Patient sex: F
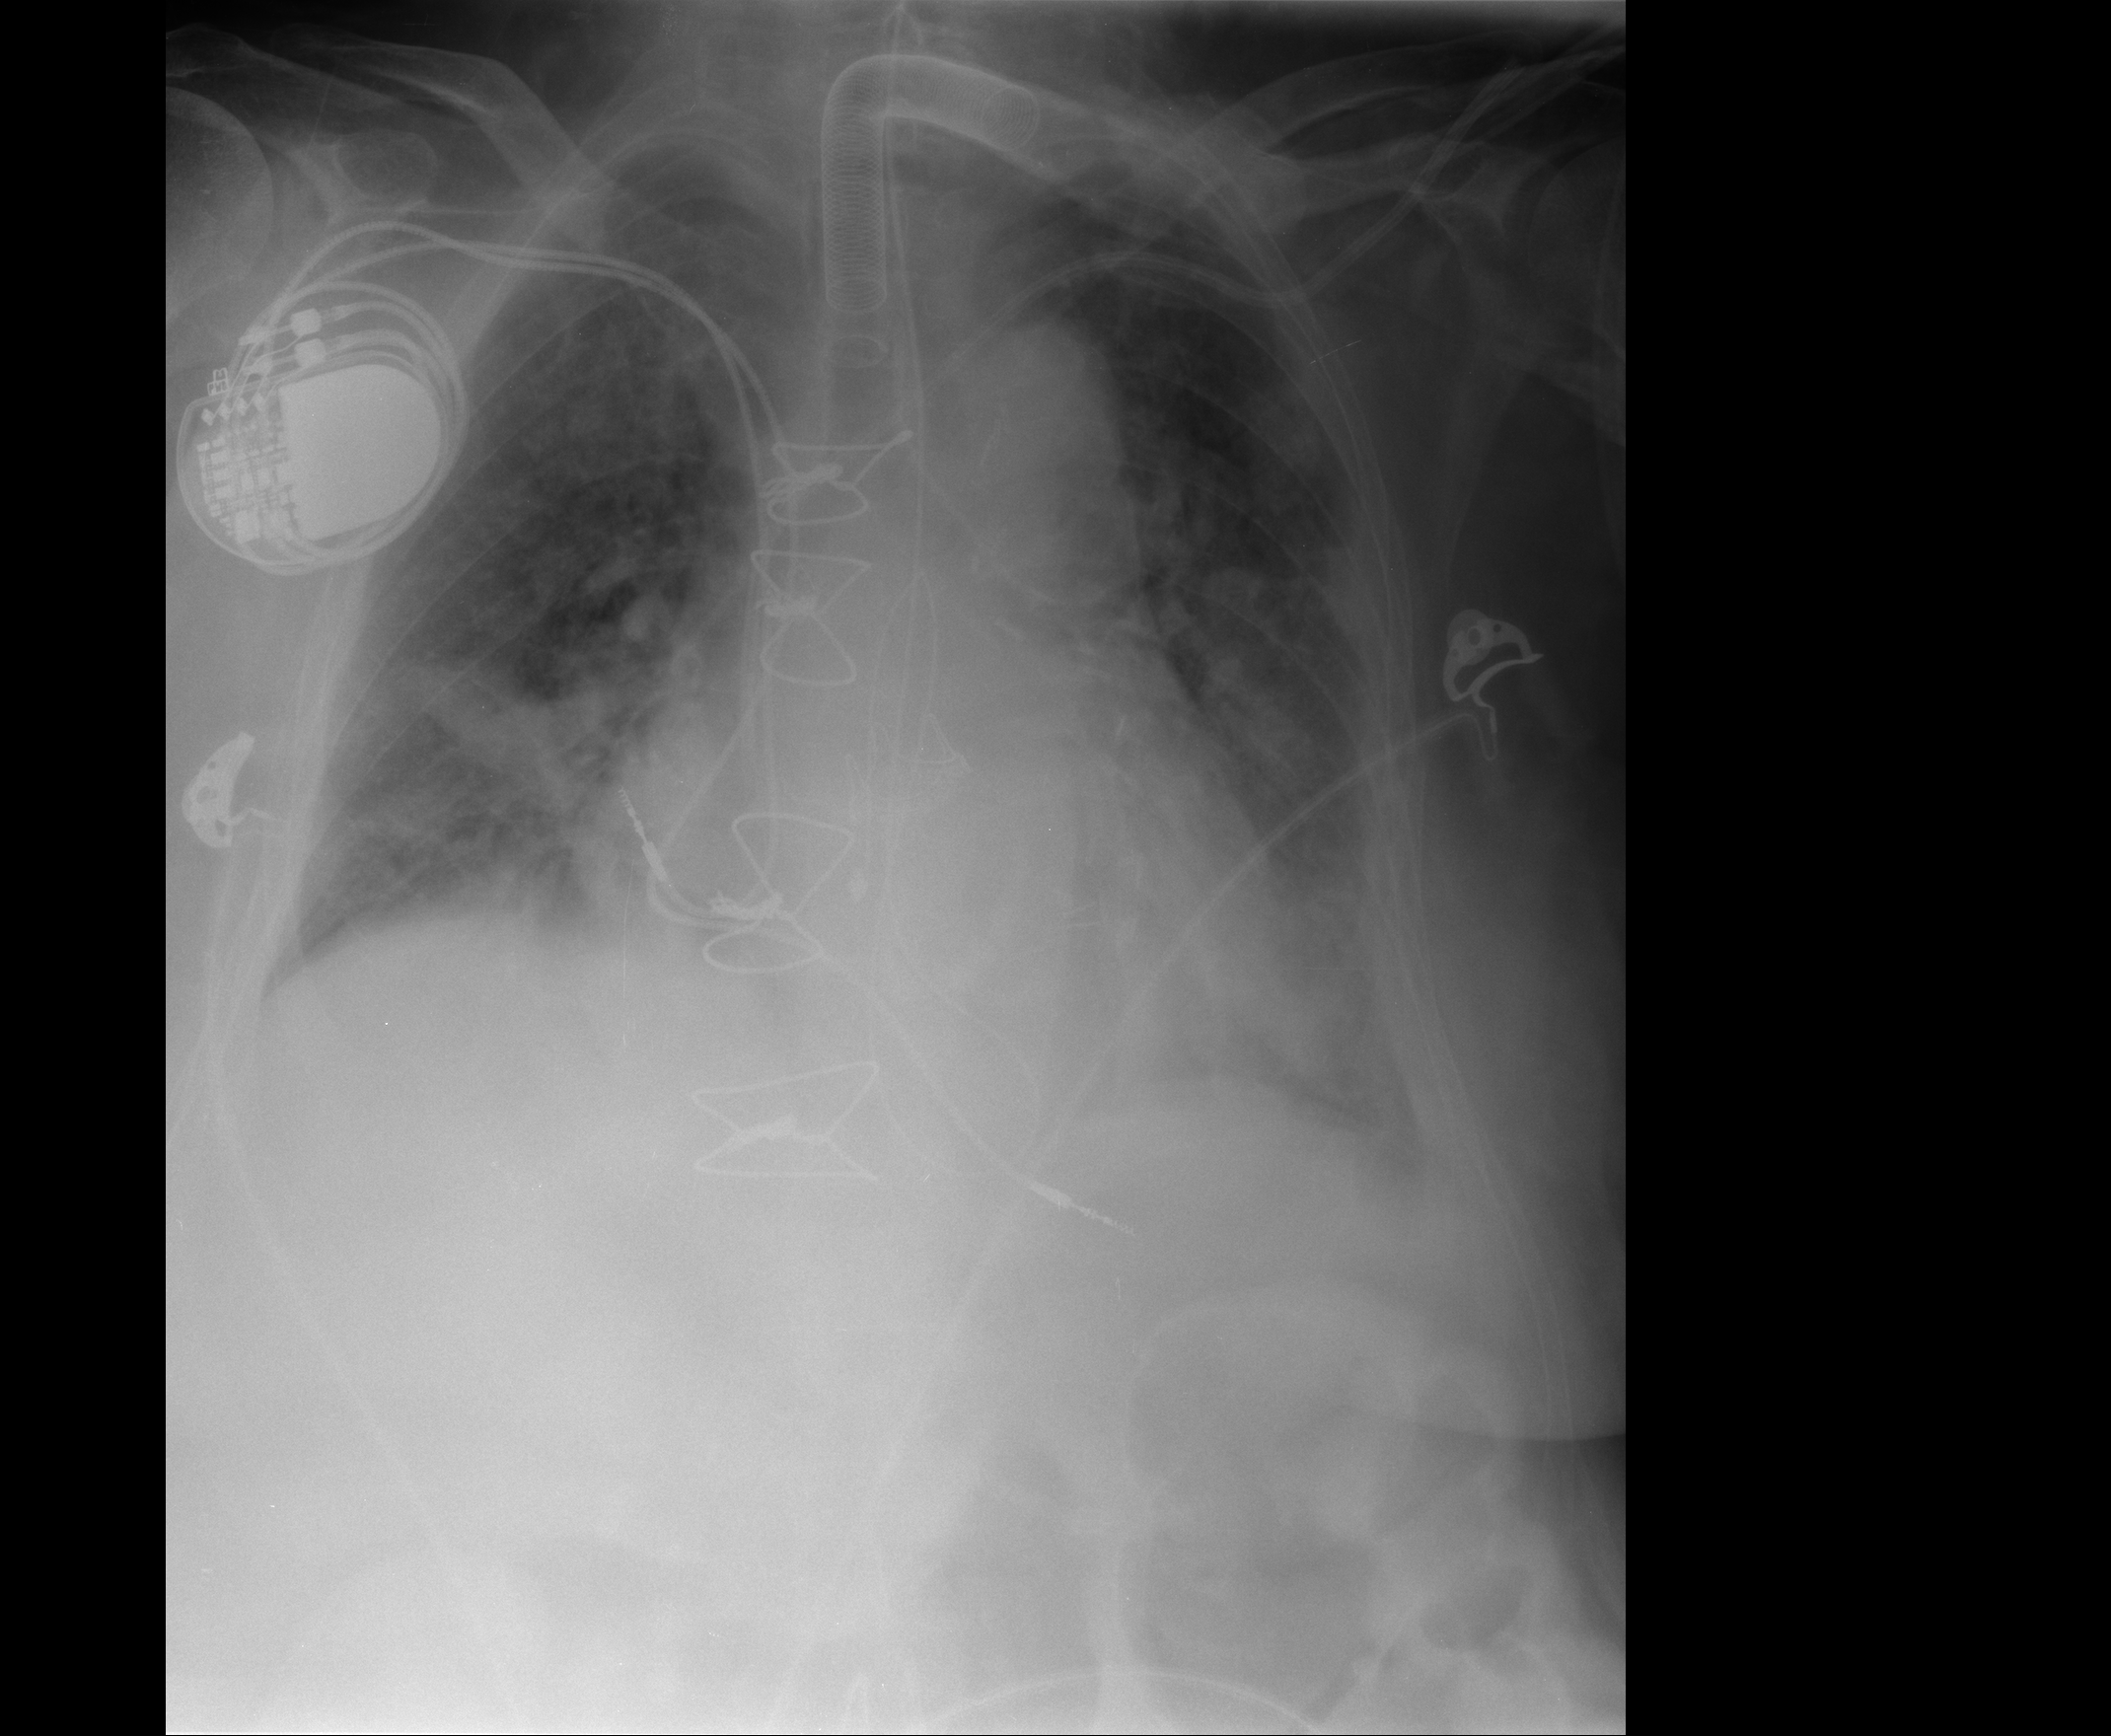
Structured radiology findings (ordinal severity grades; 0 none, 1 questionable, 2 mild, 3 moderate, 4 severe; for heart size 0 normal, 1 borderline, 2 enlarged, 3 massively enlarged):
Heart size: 2
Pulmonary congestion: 3
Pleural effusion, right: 2
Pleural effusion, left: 2
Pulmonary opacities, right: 2
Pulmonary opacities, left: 2
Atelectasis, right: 3
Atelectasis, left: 2